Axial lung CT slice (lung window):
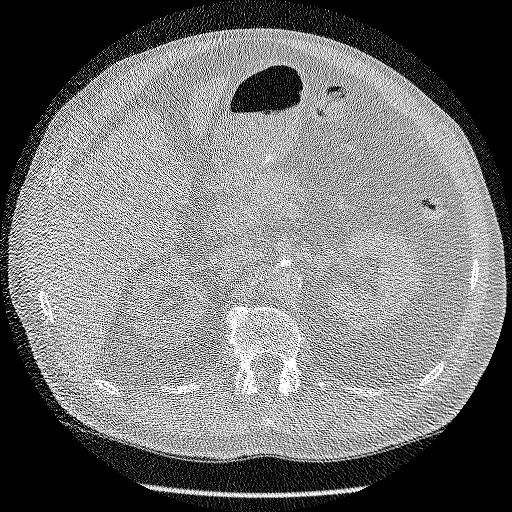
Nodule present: no